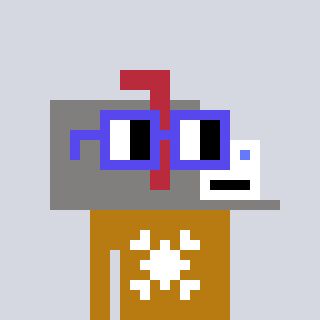
a pixel art character with square blue glasses, a mailbox-shaped head and a gold-colored body on a cool background